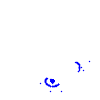
Particle: pion